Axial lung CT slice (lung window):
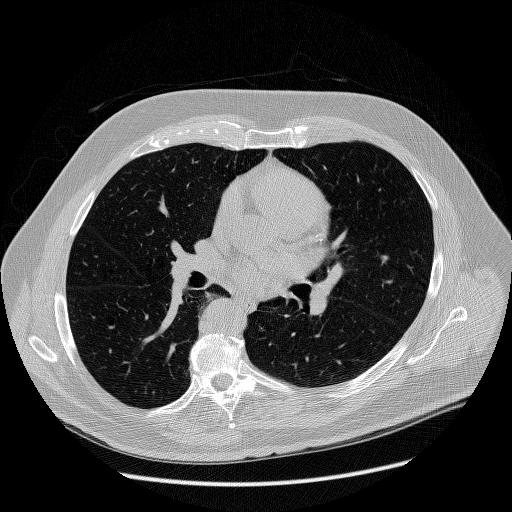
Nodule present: no